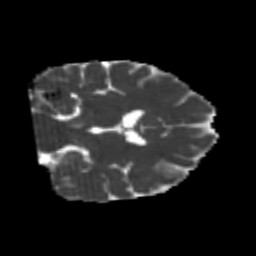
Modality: MD
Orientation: coronal
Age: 20
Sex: female
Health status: healthy
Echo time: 0.074 s